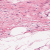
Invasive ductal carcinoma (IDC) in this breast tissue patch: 0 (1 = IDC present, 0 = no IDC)